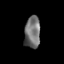
Tissue: skin
Cell type: Epithelial cells
Senescence score: 0.2871
Nuclear area (px): 489
Mean DAPI intensity: 115.902